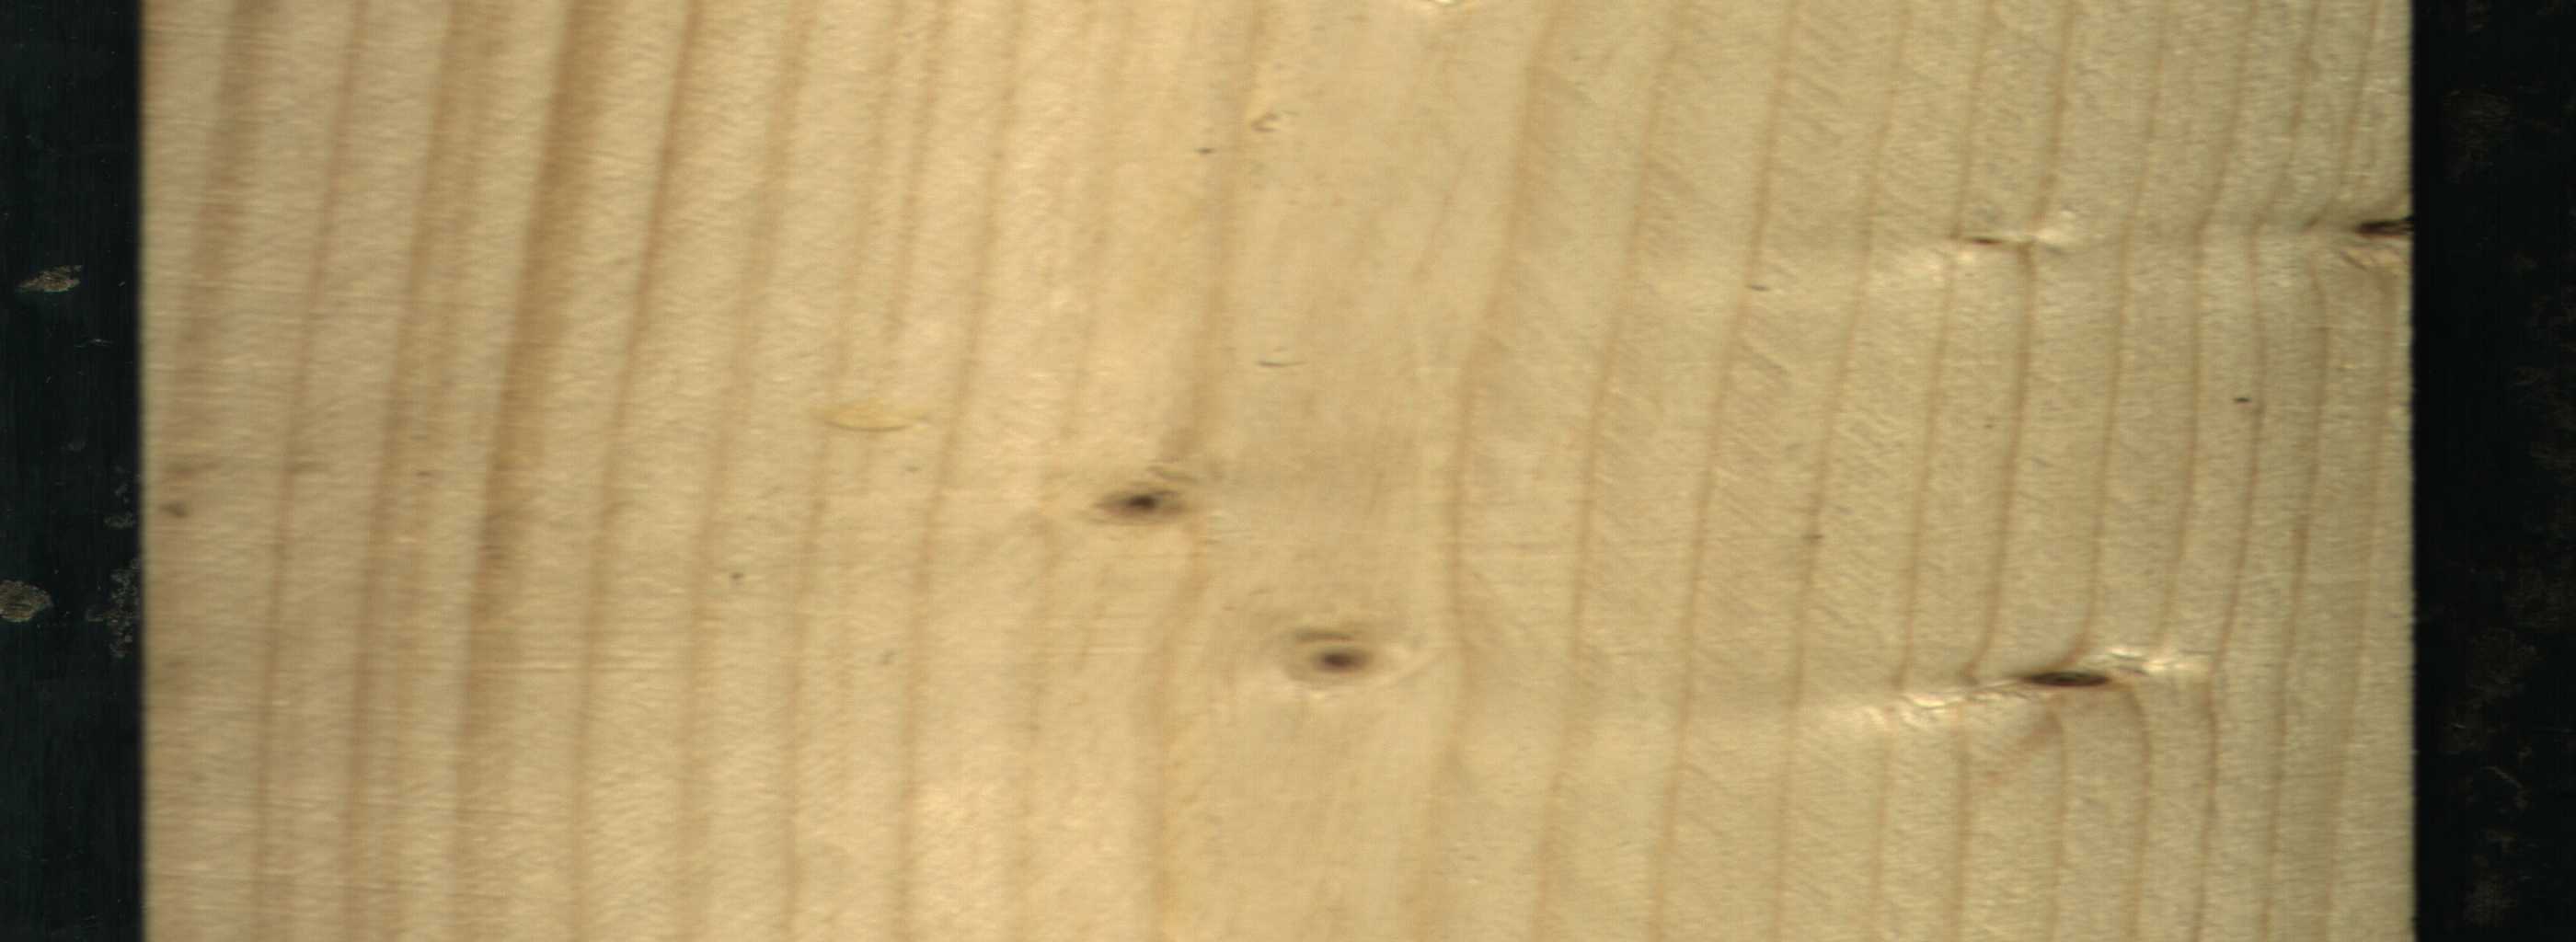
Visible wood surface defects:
Live_Knot
Live_Knot
Live_Knot
Live_Knot